Question: Here is the issue:
I go this Code:
'''
var str = {"Acc":10 , "adm_data":"Denied"};
'''
When I do something like:
'''
console.log(str.Acc.match(/[0-9]+/g)) // To Get the Integer Value from the "Acc" key
'''
Screams:
> TypeError: str.Acc.match is not a functionconsole.log(str.Acc.match(/[0-9]+/g));
See Image:

I always do something like:
'''
var str = "Hello _10";
console.log(str.match(/[0-9]+/g)) // This Works
'''
Why is the 'Object' thingi not working?
---
> As mentioned by '@Fabricio Matte.' The issue was that I was trying to
pass an 'integer' Value to the '.match' method which does not belong
to 'integers'. was to do what '@kundan Karn' Suggested. Something like:
'str.Acc.toString().match(/[0-9]+/g)// Converting it first to string then match'. It worked!
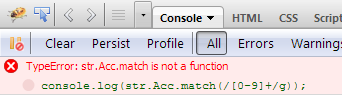
Answer: match function works with string. So convert it to string first
'''
str.Acc.toString().match(/[0-9]+/g)
'''